Question: If for example, I have the following coordinates with corresponding colors
which represent a hexagonal shaped grid of hexagons:
'''
coord = [[0,0,0],[0,1,-1],[-1,1,0],[-1,0,1],[0,-1,1],[1,-1,0],[1,0,-1]]
colors = [["Green"],["Blue"],["Green"],["Green"],["Red"],["Green"],["Green"]]
'''
How can one plot this in Python so that the points on the plot retain that hexagonal shape? Additionally how can one represent the 'colors' list on the hexagon.
Somewhat like this:
Simple Hexagonal grid

But the look doesn't matter, just a simple scatter plot type visualization would suffice, just so that one can see where in relation to other hexagons the colors lie.
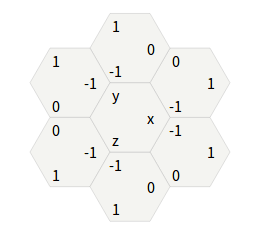
Answer: You just need to turn the '(y, z)' coordinates from your hexagons into the 'y' cartesian coordinate on the matplotlib axes.
I think the correct way to do that is using this formula:
'''
y_cartesian = (2 / 3) * sin(60) * (y_hex - z_hex)
'''
You can then add the hexagons using a matplotlib <URL>.
Here's a script to make a plot from your lists:
'''
import matplotlib.pyplot as plt
from matplotlib.patches import RegularPolygon
import numpy as np
coord = [[0,0,0],[0,1,-1],[-1,1,0],[-1,0,1],[0,-1,1],[1,-1,0],[1,0,-1]]
colors = [["Green"],["Blue"],["Green"],["Green"],["Red"],["Green"],["Green"]]
labels = [['yes'],['no'],['yes'],['no'],['yes'],['no'],['no']]
# Horizontal cartesian coords
hcoord = [c[0] for c in coord]
# Vertical cartersian coords
vcoord = [2. * np.sin(np.radians(60)) * (c[1] - c[2]) /3. for c in coord]
fig, ax = plt.subplots(1)
ax.set_aspect('equal')
# Add some coloured hexagons
for x, y, c, l in zip(hcoord, vcoord, colors, labels):
color = c[0].lower() # matplotlib understands lower case words for colours
hex = RegularPolygon((x, y), numVertices=6, radius=2. / 3.,
orientation=np.radians(30),
facecolor=color, alpha=0.2, edgecolor='k')
ax.add_patch(hex)
# Also add a text label
ax.text(x, y+0.2, l[0], ha='center', va='center', size=20)
# Also add scatter points in hexagon centres
ax.scatter(hcoord, vcoord, c=[c[0].lower() for c in colors], alpha=0.5)
plt.show()
'''
<URL>